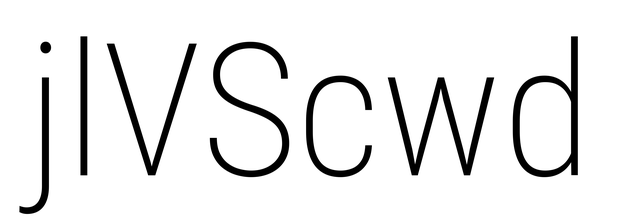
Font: Roboto_Condensed_ExtraLight